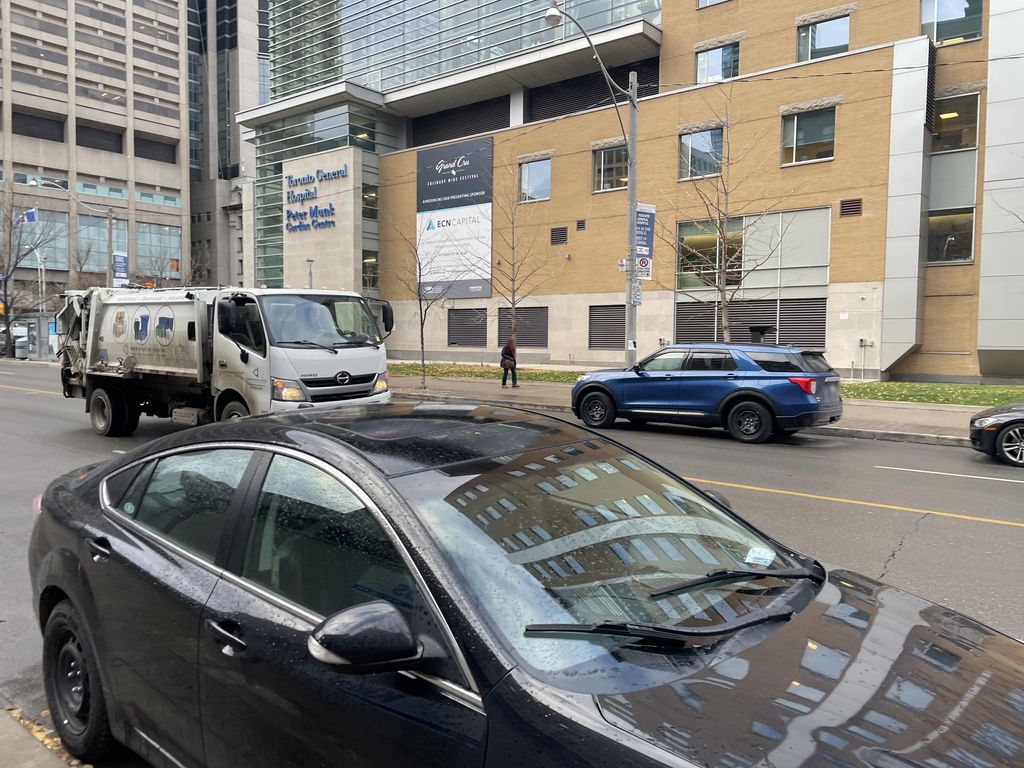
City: toronto